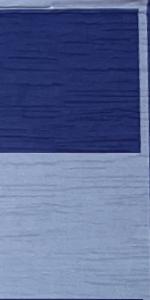
Label: Empty